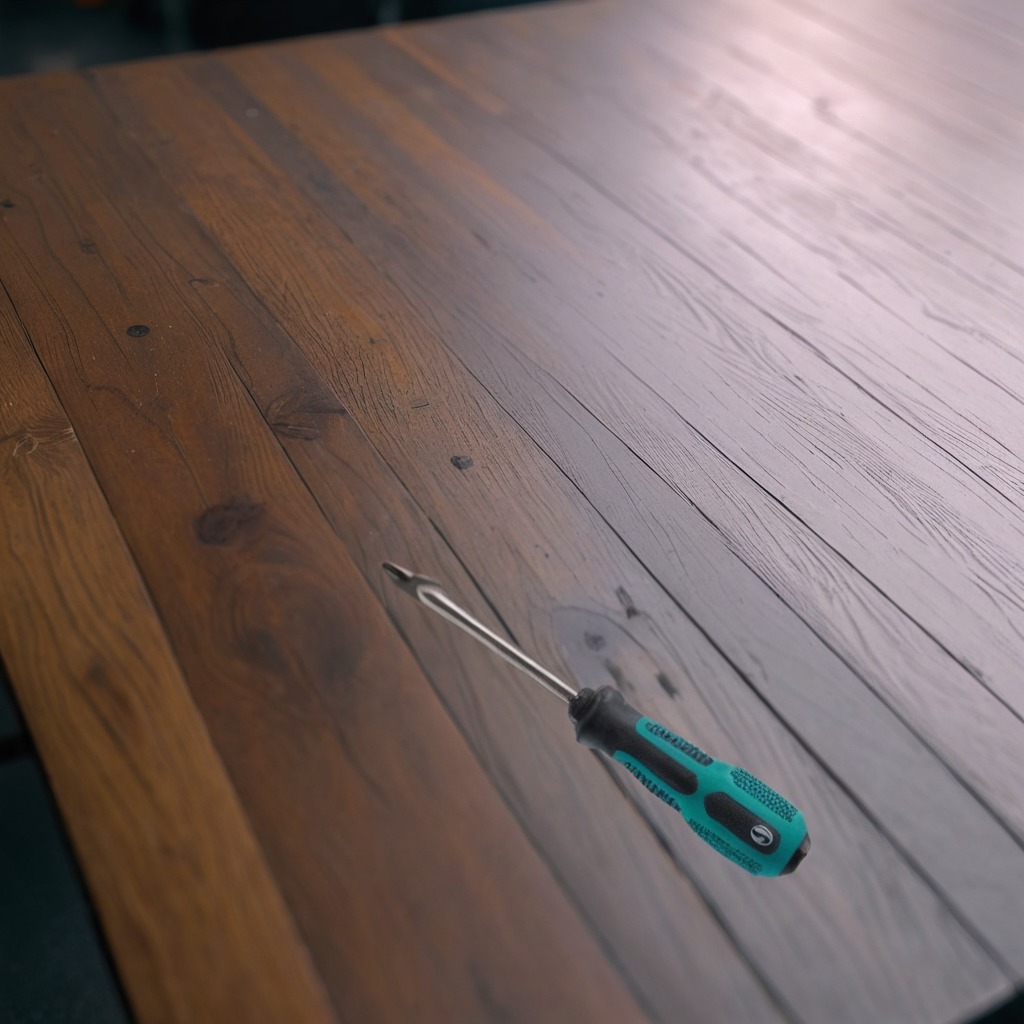
A screwdriver is lying on a table.